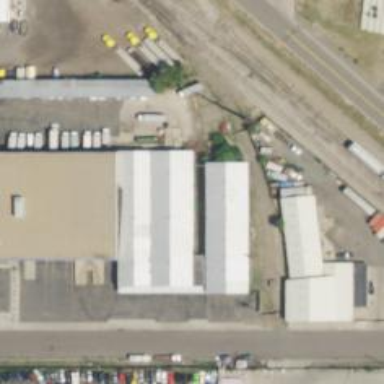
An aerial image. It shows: Industrial building.